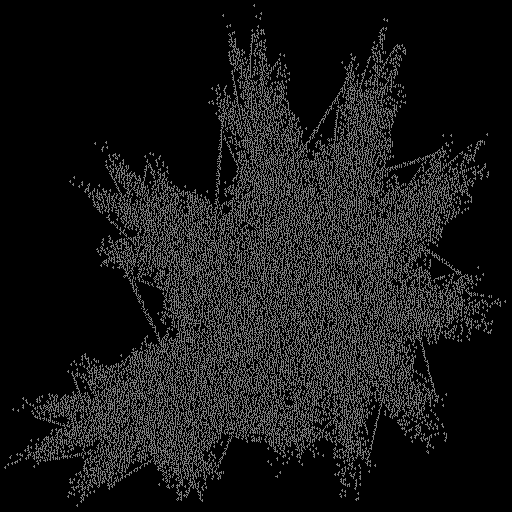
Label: involucre